Question: I'd like to have a "list" of concatenated 'JPanel's in which each cell has the corresponding 'JPanel''s size. For example:

In this example the setPreferredSize of Panel1 is smaller than the one of Panel2. The result of concatenating the JPanels is the above image.
I thought about making a gridbaglayout but I couldn't find a way to keep the dimension of 'setPreferredSize' of each Panel... For now what I have is weight ratio between the cells...
'''
gridBagLayout = new GridBagLayout();
gridBagLayout.columnWidths = new int[]{0, 0};
gridBagLayout.rowHeights = new int[]{0, 0, 0};
gridBagLayout.columnWeights = new double[]{1.0, Double.MIN_VALUE};
gridBagLayout.rowWeights = new double[]{1.0, 9.0, Double.MIN_VALUE};
setLayout(gridBagLayout);
p1 = new Panel1();
p2 = new Panel2();
GridBagConstraints gbc_p1 = new GridBagConstraints();
gbc_p1.insets = new Insets(0, 0, 0, 0);
gbc_p1.fill = GridBagConstraints.BOTH;
gbc_p1.gridx = 0;
gbc_p1.gridy = 0;
add(p1, gbc_p1);
GridBagConstraints gbc_p2 = new GridBagConstraints();
gbc_p2.fill = GridBagConstraints.BOTH;
gbc_p2.gridx = 0;
gbc_p2.gridy = 1;
add(p2, gbc_p2);
'''
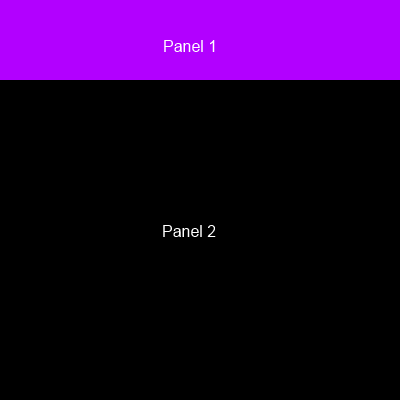
Answer: > I just want to concatenate The JPanels one after another vertically and to keep their setPreferredSize() size
A GridBagLayout will respect the preferred size of a component.
Just don't use the "fill" constraint.